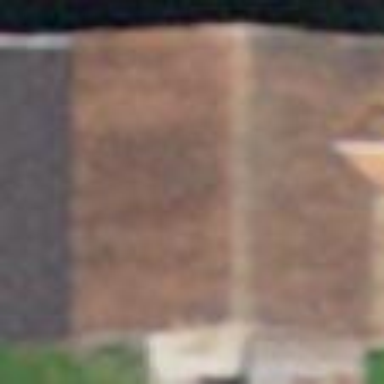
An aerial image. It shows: Barn.